Question: I've created a basic program with java that creates a five card poker hand and then displays them in a JFrame. I'm essentially displaying five images in a frame, but instead of displaying in the positions that I they should be in, they look like

Any help would be appreciated, thanks!
'''
import java.awt.BorderLayout;
import javax.swing.JFrame;
import javax.swing.*;
import java.awt.Color;
import javax.swing.border.SoftBevelBorder;
import javax.swing.border.BevelBorder;
import java.awt.Point;
import java.net.URL;
import javax.smartcardio.Card;
public class PokerGUI extends JFrame {
private static JPanel contentPane;
private PokerBoard board;
private static JLabel[] displayCards;
private static Point[] cardCoords;
private static final int LAYOUT_WIDTH_INC = 100;
private static final int LAYOUT_HEIGHT_INC = 125;
private static final int LAYOUT_TOP = 30;
private static final int LAYOUT_LEFT = 30;
private static boolean[] selections;
public PokerGUI(PokerBoard gameBoard) {
board = gameBoard;
setDefaultCloseOperation(JFrame.EXIT_ON_CLOSE);
setBounds(100, 100, 530, 252);
contentPane = new JPanel();
setResizable(false);
setTitle("SUPER COOL POKER GAME!!!!");
contentPane.setBackground(Color.DARK_GRAY);
contentPane.setBorder(new SoftBevelBorder(BevelBorder.LOWERED, new Color(0, 255, 0), new Color(0, 255, 0), new Color(0, 128, 0), new Color(0, 128, 0)));
contentPane.setToolTipText("Super Cool Poker!!");
contentPane.setLayout(new BorderLayout(0, 0));
selections = new boolean[5];
displayCards = new JLabel[5];
Point one = new Point(30, 30);
Point two = new Point(130, 30);
Point three = new Point(230, 30);
Point four = new Point(330, 30);
Point five = new Point(430, 30);
cardCoords = new Point[]{one, two, three, four, five};
init();
for (int k = 0; k < 5; k++) {
String cardImageFileName = imageFileName(board.cardAt(k), selections[k]);
URL imageURL = getClass().getResource(cardImageFileName);
if (imageURL != null) {
ImageIcon icon = new ImageIcon(imageURL);
displayCards[k].setIcon(icon);
displayCards[k].setVisible(true);
} else {
throw new RuntimeException("Card image not found: "" + cardImageFileName + """);
}
}
setContentPane(contentPane);
}
private static void init() {
for (int k = 0; k < 5; k++) {
displayCards[k] = new JLabel();
contentPane.add(displayCards[k]);
displayCards[k].setBounds(cardCoords[k].x, cardCoords[k].y, 73, 97);
//displayCards[k].addMouseListener(new MyMouseListener());
selections[k] = false;
}
}
private String imageFileName(Card c, boolean isSelected) {
String str = "cards/";
if (c == null) {
return "cards/back1.GIF";
}
str += c.rank() + c.suit();
if (isSelected) {
str += "S";
}
str += ".GIF";
return str;
}
}
'''
The other classes shouldn't really be important because my main issue is just getting the five images to display in the correct places.
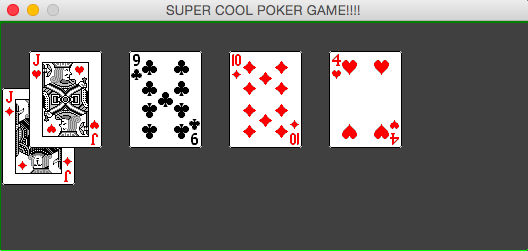
Answer: '''
contentPane.setLayout(new BorderLayout(0, 0));
'''
First you set the layout to a BorderLayout which only accepts a single component in the CENTER.
'''
contentPane.add(displayCards[k]);
'''
Then you add all the cards to the CENTER.
'''
displayCards[k].setBounds(cardCoords[k].x, cardCoords[k].y, 73, 97);
'''
Then you ignore the layout manager completely and try to set the Bounds of each card.
However, when the frame is displayed, the last card added will have its bounds set by the layout manager, which will override your bounds.
Check out my answer in this posting: <URL> for more information on why this happens.
> I'm trying to display them in a line
So the solution is to use a 'FlowLayout' and let the layout manager determine the location of each card. Don't attempt to set the bounds of each card manually.